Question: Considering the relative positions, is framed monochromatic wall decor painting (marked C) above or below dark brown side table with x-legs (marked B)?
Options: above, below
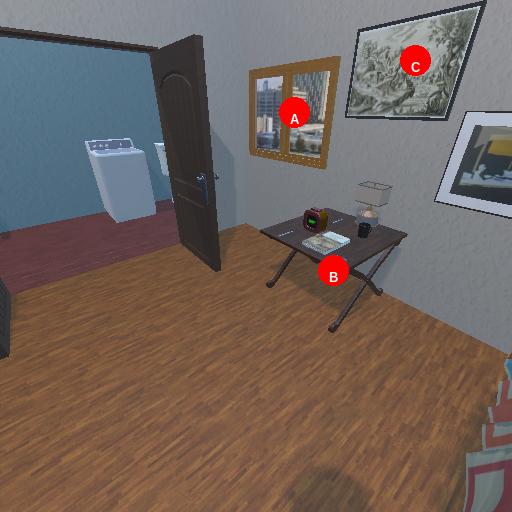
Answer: above